Field crop: maize
Growth stage: 2
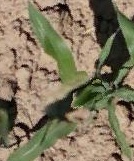
Species: maize